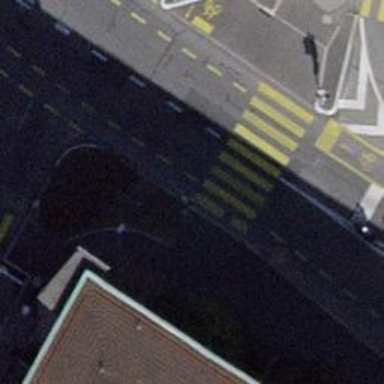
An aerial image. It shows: Crossing with traffic signals and central island.